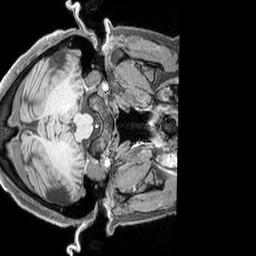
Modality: T1w
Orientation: axial
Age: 69
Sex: female
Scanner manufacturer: siemens
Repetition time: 2.3 s
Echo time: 0.00226 s